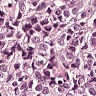
Metastatic tissue present: yes